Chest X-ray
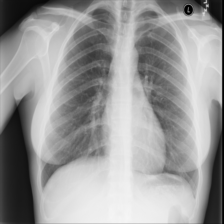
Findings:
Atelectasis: negative
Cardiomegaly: negative
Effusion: negative
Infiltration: negative
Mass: negative
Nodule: negative
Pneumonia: negative
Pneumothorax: negative
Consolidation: negative
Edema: negative
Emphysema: negative
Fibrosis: negative
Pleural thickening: negative
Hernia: negative